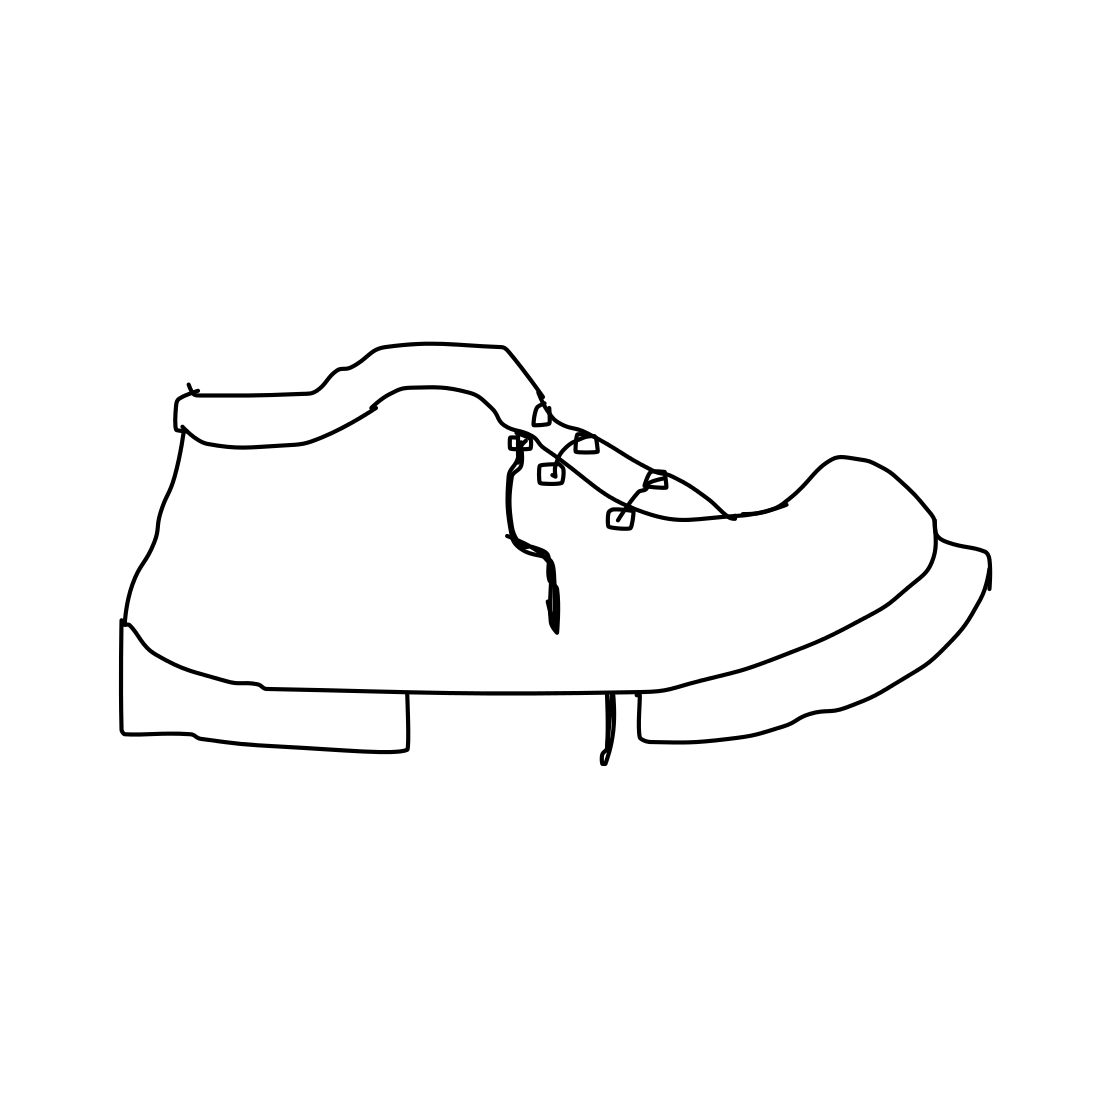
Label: shoe